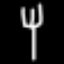
Label: fork